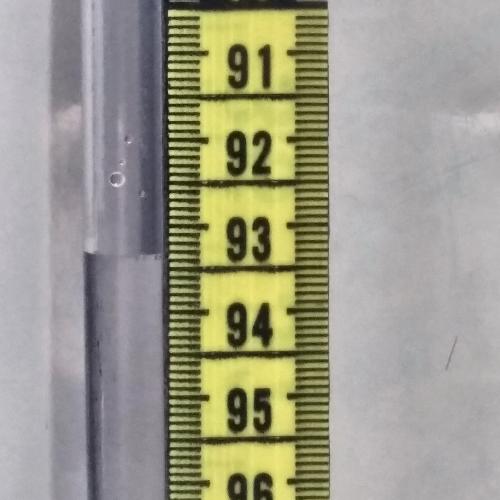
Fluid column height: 93.3 cm